Field crop: tomato
Growth stage: 1
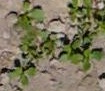
Species: portulaca